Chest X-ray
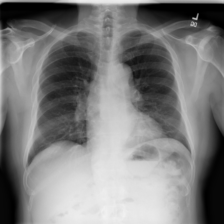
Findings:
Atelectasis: positive
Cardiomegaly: negative
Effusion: negative
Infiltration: negative
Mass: positive
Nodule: negative
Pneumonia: negative
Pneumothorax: negative
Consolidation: negative
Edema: negative
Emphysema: negative
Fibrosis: negative
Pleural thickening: negative
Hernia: negative